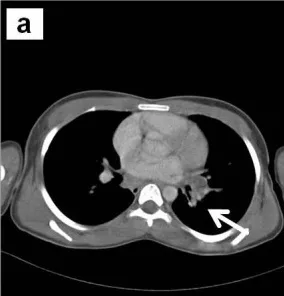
A novel HER3 somatic mutation in NSCLC. Clinical findings of a metastatic lung adenocarcinoma in a 14 year old male:
a.
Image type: radiology (ct)